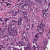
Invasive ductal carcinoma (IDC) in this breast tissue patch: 1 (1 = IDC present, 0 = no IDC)